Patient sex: M
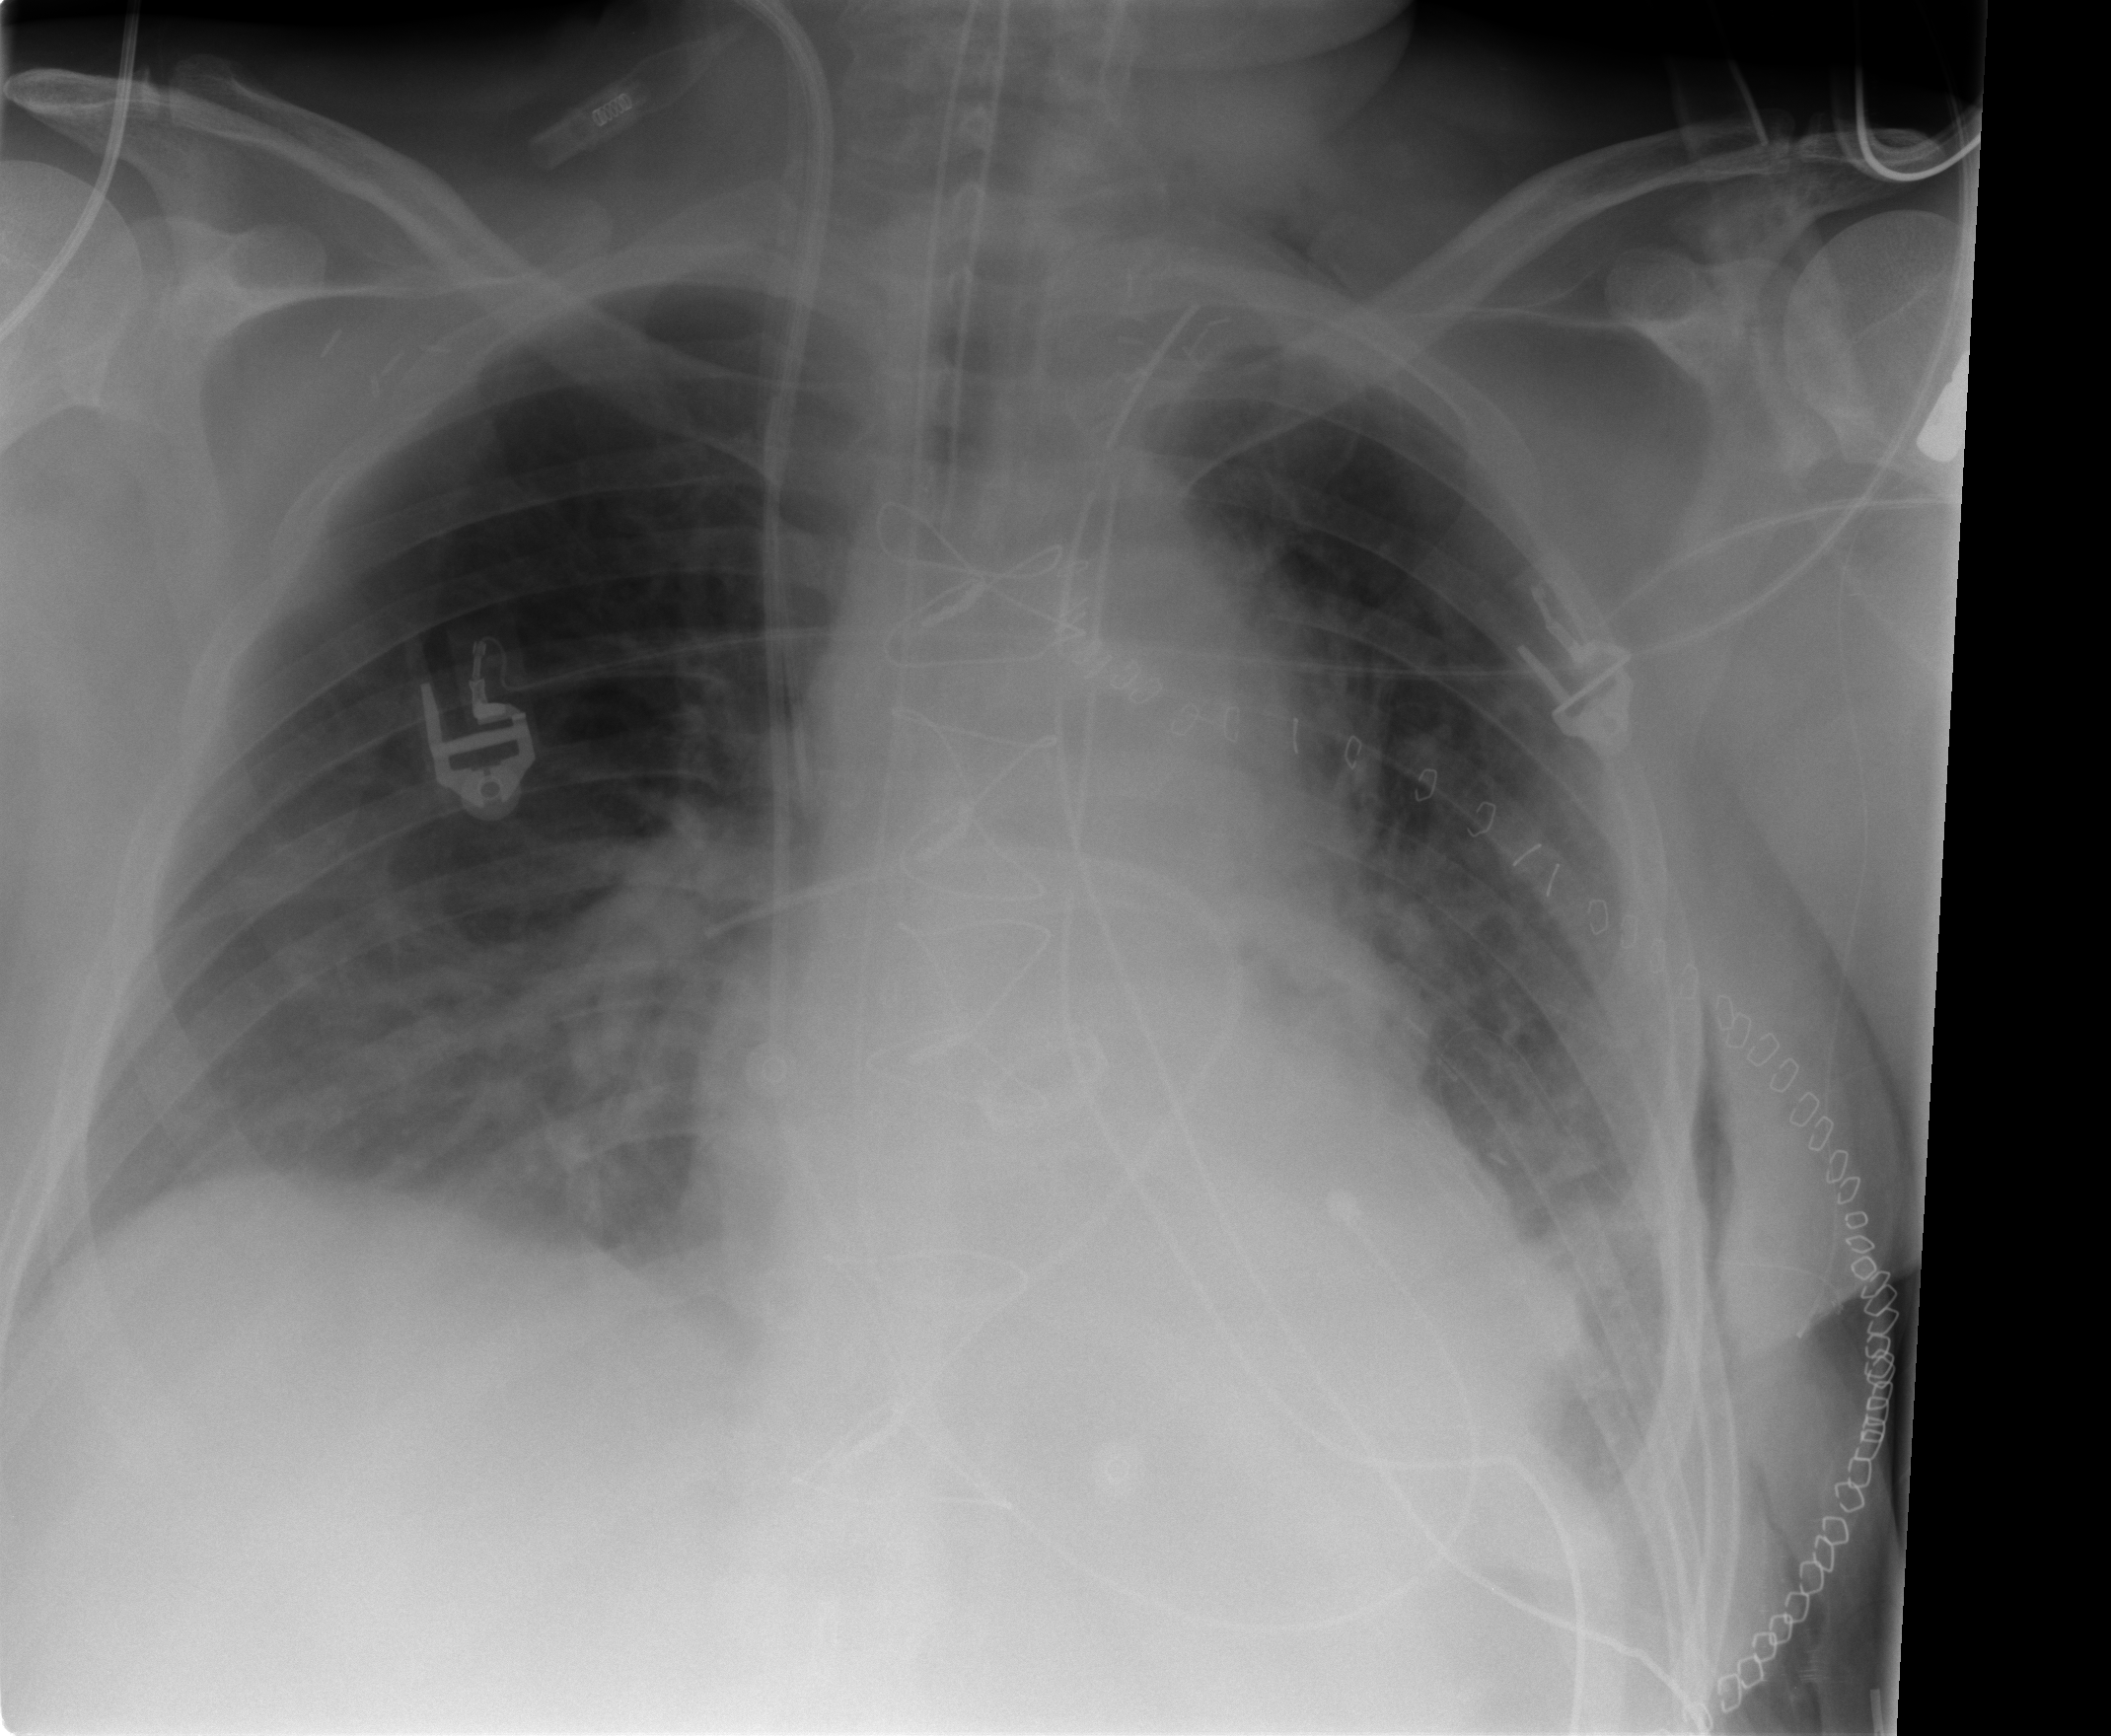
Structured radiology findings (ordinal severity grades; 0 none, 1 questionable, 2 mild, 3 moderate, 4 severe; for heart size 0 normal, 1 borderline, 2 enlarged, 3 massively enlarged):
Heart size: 0
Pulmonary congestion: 2
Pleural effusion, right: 0
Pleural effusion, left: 2
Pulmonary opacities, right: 1
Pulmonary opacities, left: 1
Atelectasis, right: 2
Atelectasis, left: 2